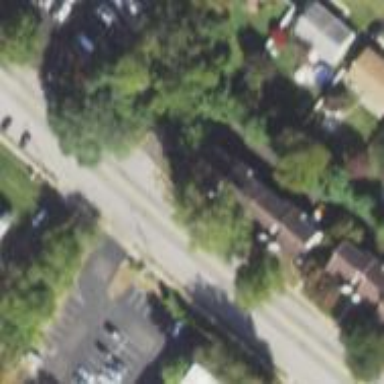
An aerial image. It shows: Alleyway designated as service road.